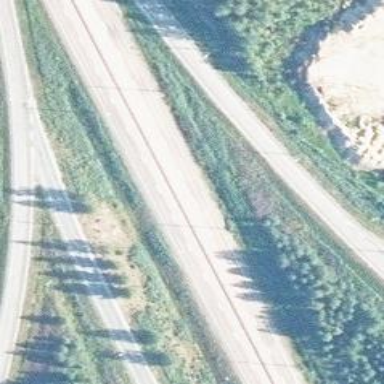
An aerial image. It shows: Trunk highway.